Question: Can someone guide me on how can I style ""
to show two columns (as in image below)?

I am new to wordpress and really don't know how to achieve this.
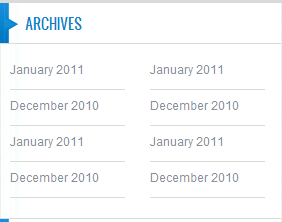
Answer: i designed my own widget something like
in my sidebar.php file by spliting categories data into two columns and then somewhere in page its stlying depending upon this data.
'''
<?php
$catArray = explode("</li>",wp_list_categories('title_li=&echo=0&depth=1'));
$catCount = count($catArray) - 1;
$catColumns = round($catCount / 2);
for ($i=0;$i<$catCount;$i++) {
if ($i<$catColumns){
$catLeft = $catLeft.''.$catArray[$i].'</li>';
}
elseif ($i>=$catColumns){
$catRight = $catRight.''.$catArray[$i].'</li>';
}
};
?>
'''